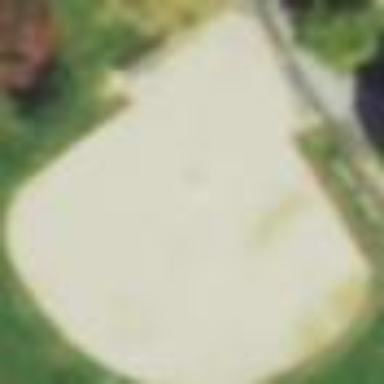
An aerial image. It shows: Dirt baseball pitch for leisure and sport.